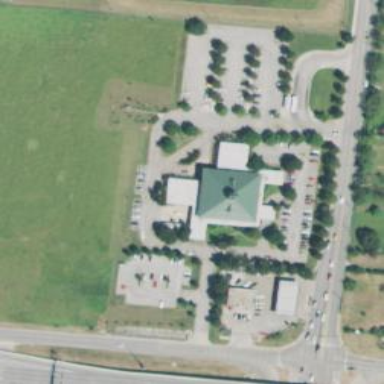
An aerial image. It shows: Hospital building.